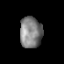
Tissue: prostate
Cell type: T cells
Senescence score: 0.3192
Nuclear area (px): 668
Mean DAPI intensity: 129.976